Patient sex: M
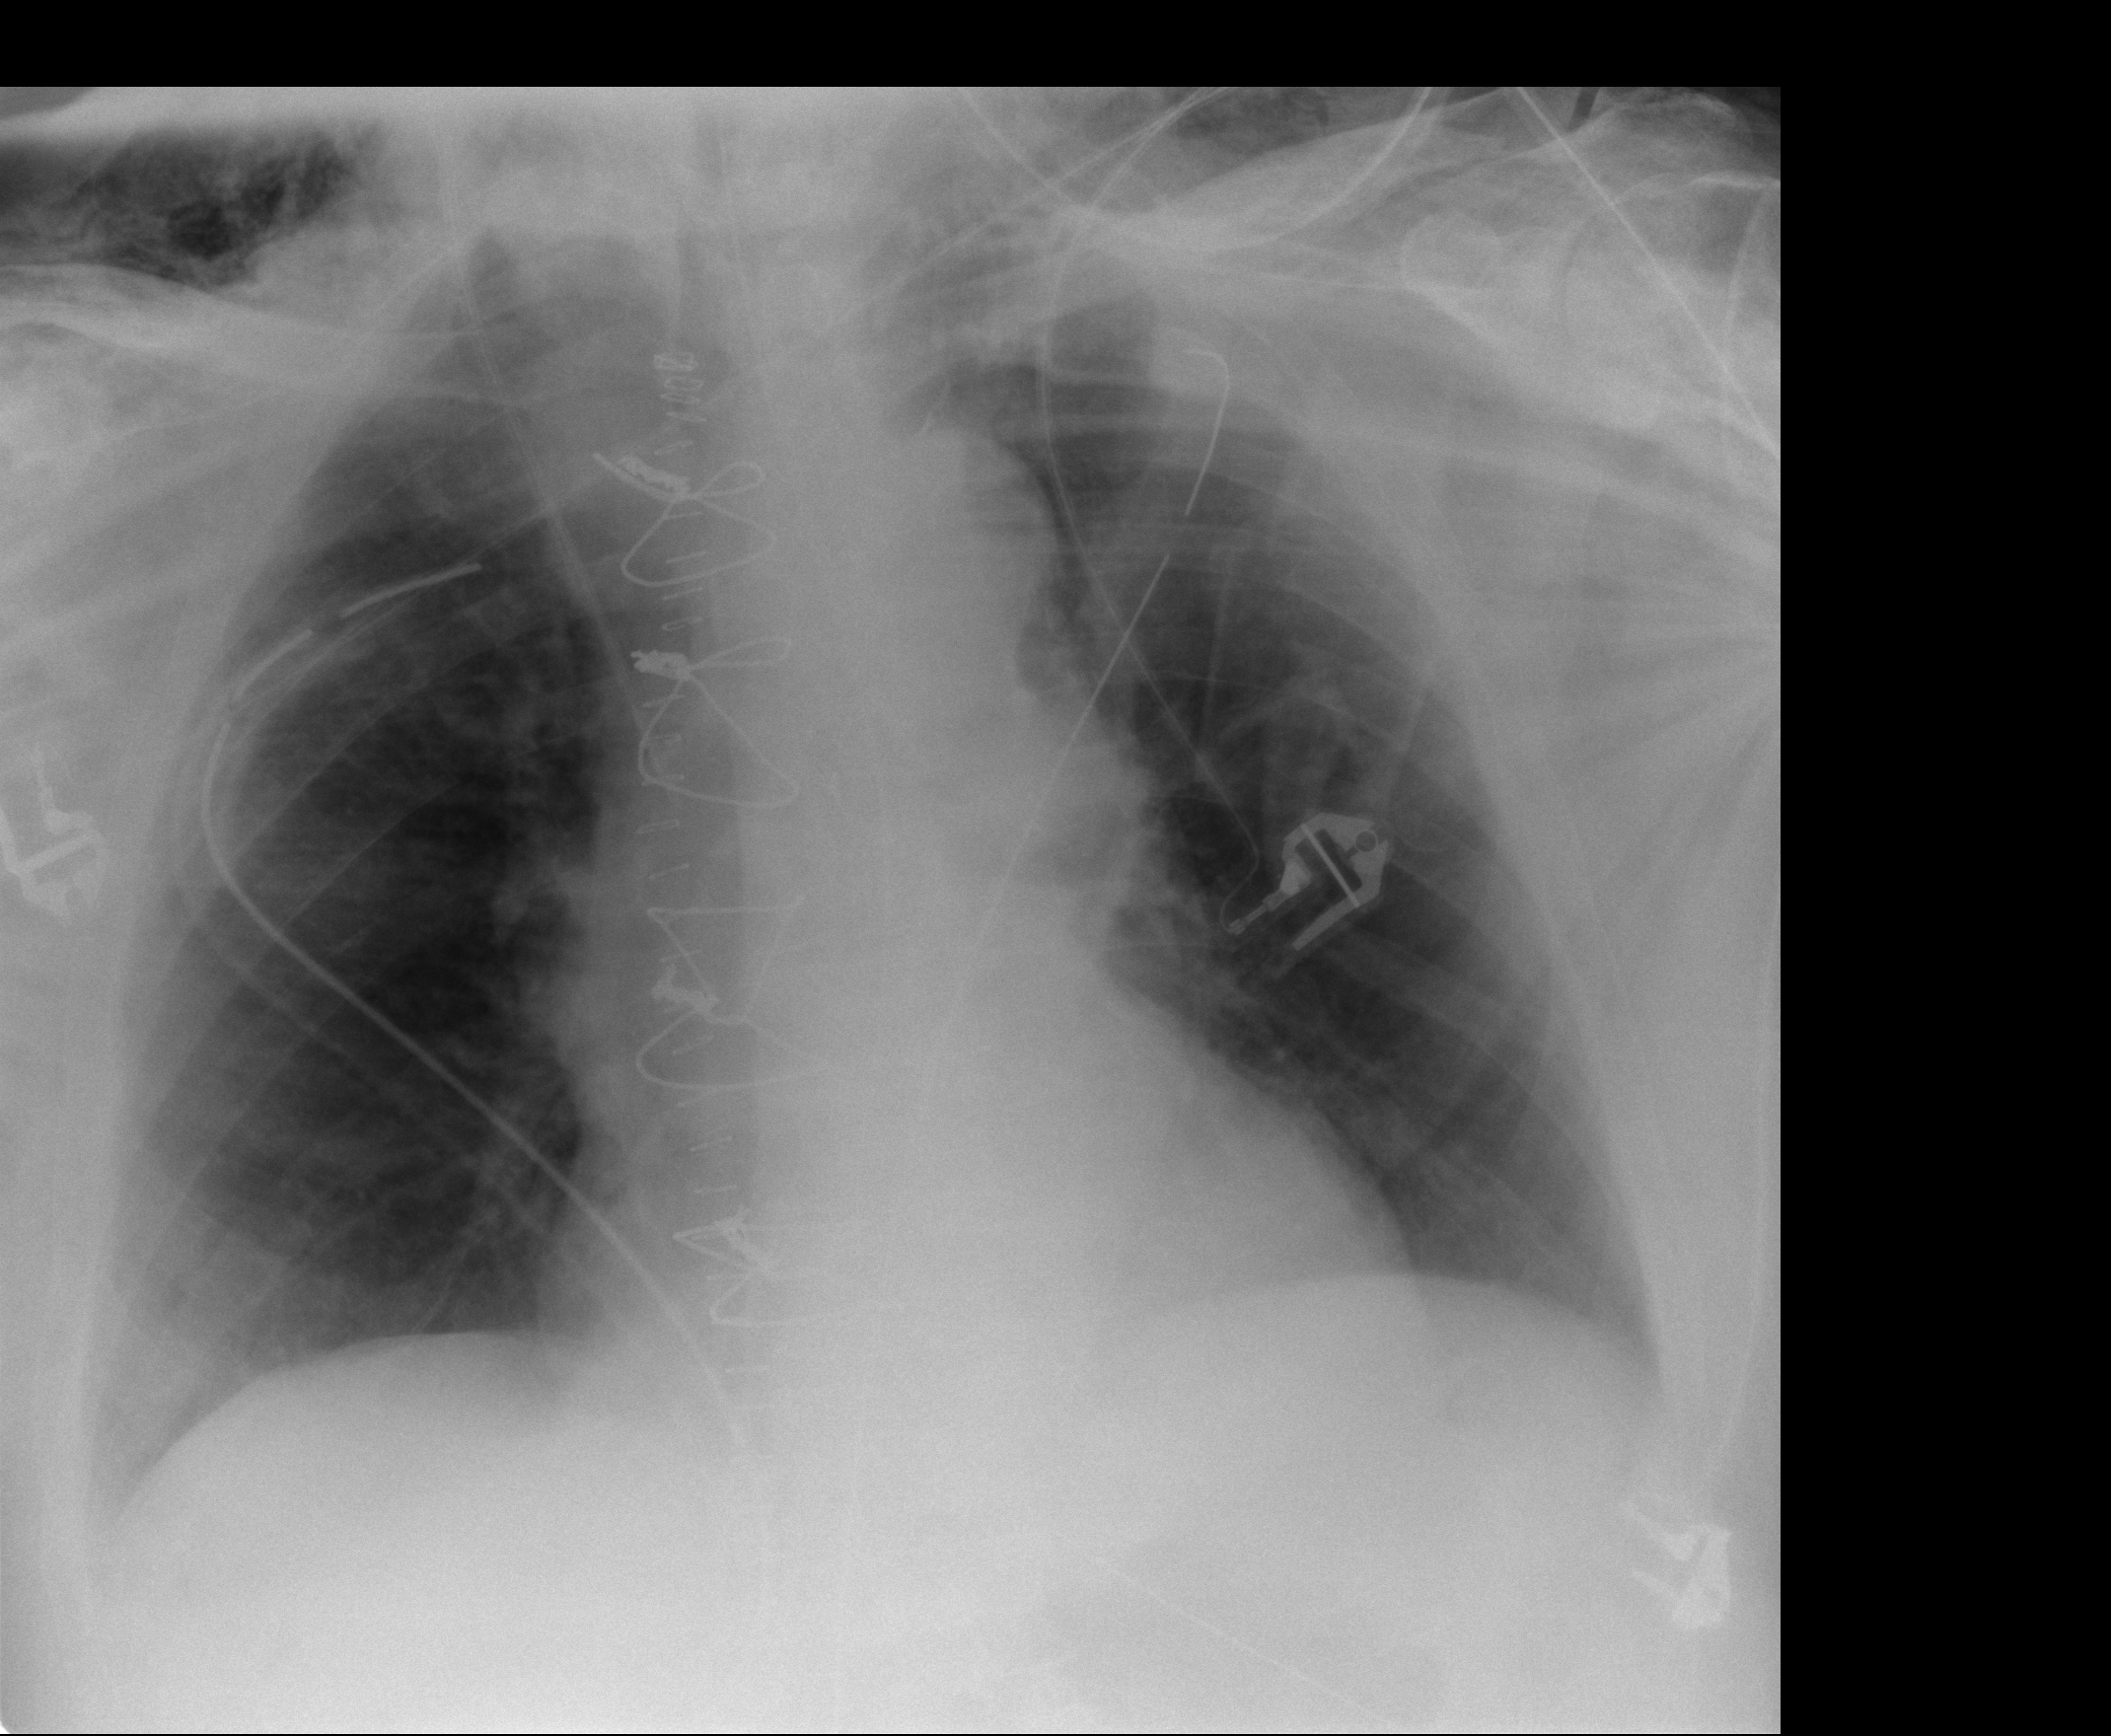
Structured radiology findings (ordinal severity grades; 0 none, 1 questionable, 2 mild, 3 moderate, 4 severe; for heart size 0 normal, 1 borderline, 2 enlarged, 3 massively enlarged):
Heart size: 0
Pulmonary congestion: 1
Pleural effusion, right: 1
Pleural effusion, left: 0
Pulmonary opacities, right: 0
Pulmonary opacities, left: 0
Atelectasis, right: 1
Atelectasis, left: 1